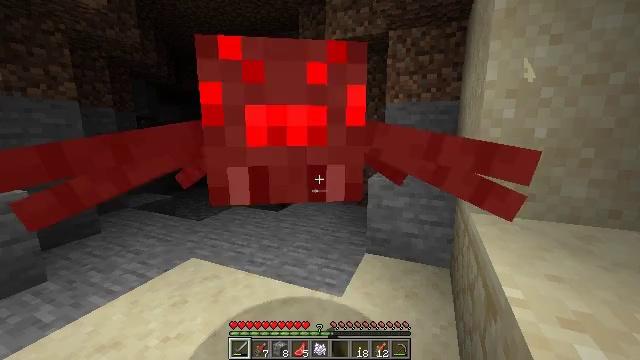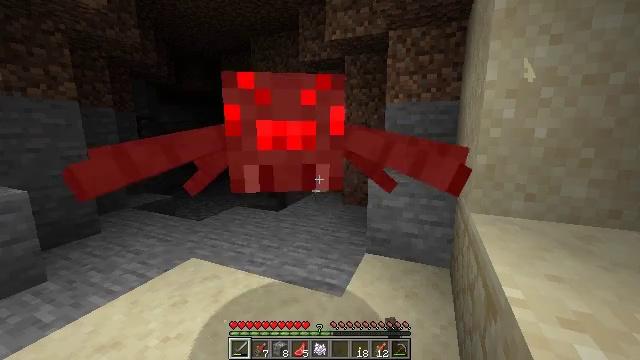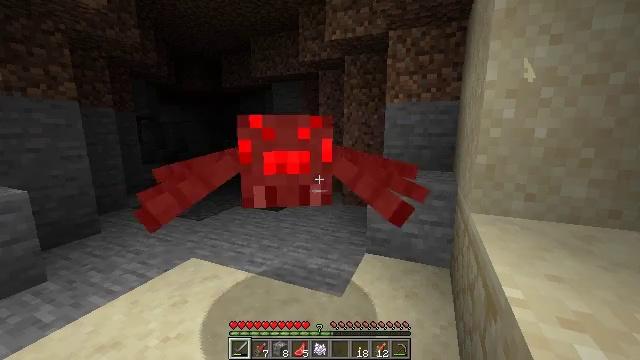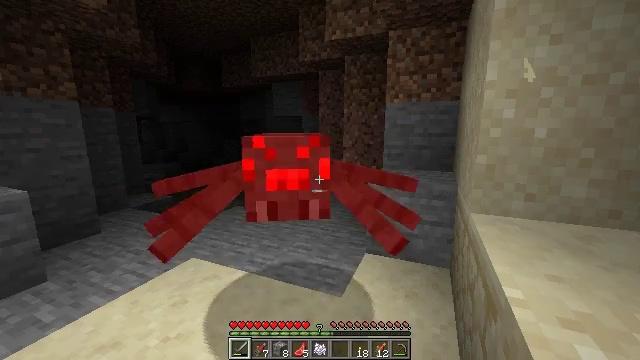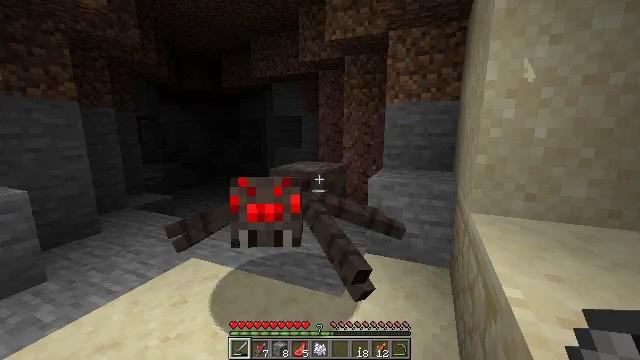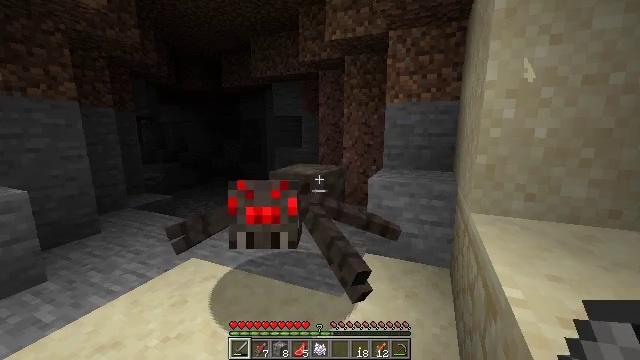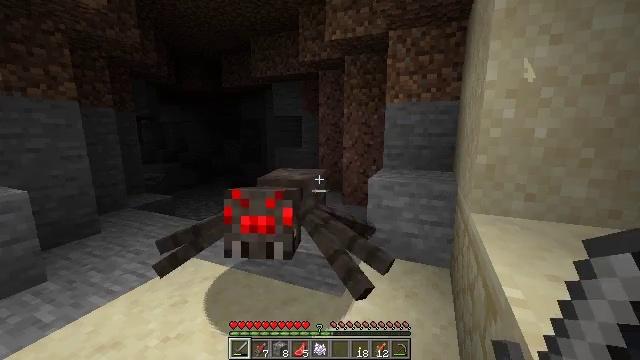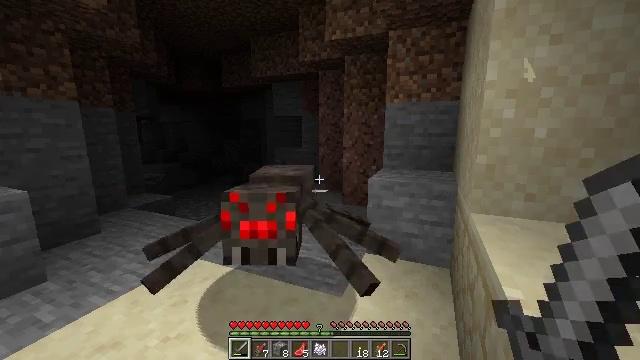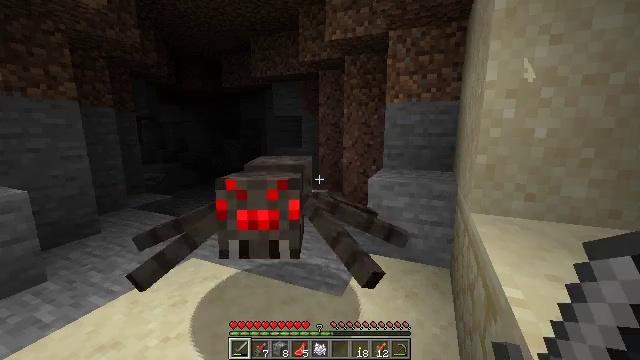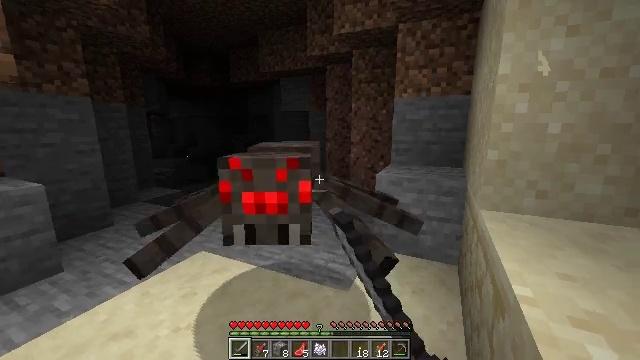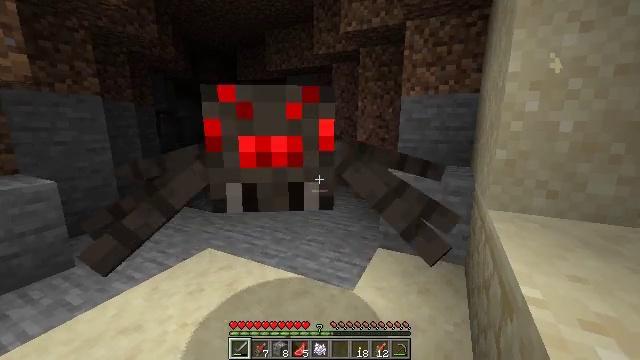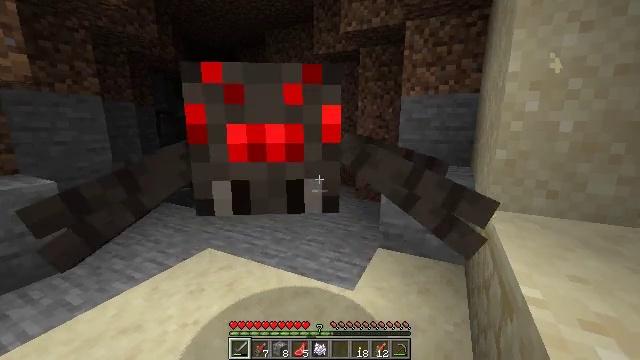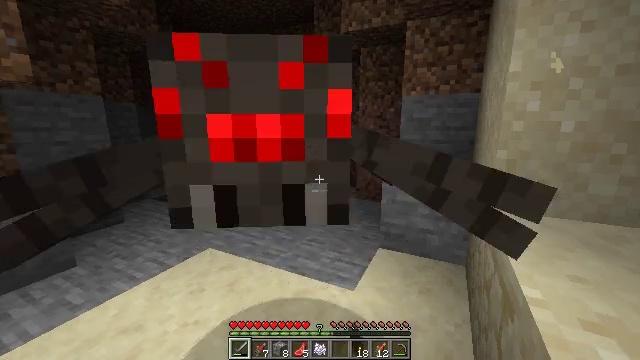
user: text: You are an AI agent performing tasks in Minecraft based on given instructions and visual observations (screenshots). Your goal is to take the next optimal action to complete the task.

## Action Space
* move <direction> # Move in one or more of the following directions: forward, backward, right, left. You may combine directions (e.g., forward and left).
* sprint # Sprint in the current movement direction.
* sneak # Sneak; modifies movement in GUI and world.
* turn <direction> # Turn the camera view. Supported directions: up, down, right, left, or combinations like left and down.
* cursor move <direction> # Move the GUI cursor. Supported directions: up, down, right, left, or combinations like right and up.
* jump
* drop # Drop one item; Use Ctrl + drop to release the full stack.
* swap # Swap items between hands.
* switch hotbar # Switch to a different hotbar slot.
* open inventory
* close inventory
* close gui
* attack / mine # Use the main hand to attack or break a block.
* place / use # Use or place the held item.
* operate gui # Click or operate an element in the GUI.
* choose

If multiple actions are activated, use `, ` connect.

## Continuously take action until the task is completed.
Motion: motion action
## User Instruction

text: Kill the spider.
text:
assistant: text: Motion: attack / mine
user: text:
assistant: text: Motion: attack / mine
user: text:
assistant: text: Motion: no_op
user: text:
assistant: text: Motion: no_op
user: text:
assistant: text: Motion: no_op
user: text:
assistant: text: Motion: no_op
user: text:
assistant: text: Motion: no_op
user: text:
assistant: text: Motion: attack / mine
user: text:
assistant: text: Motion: turn left and down, attack / mine
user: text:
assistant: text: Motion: turn left, attack / mine
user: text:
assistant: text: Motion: attack / mine
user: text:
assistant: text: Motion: attack / mine
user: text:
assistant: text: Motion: attack / mine